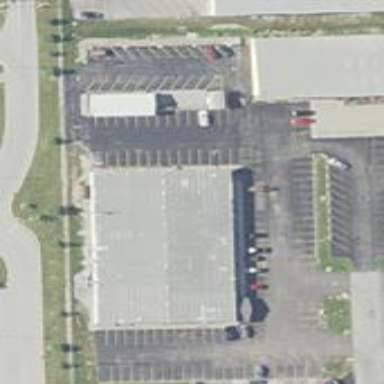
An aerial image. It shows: Parking area with surface.